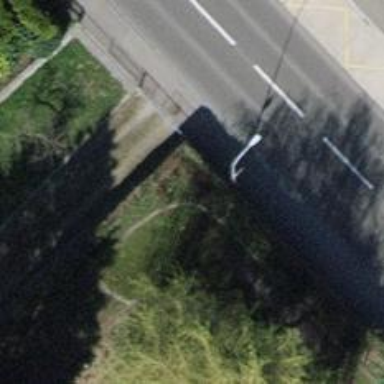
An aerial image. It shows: Bus stop with platform for public transport.